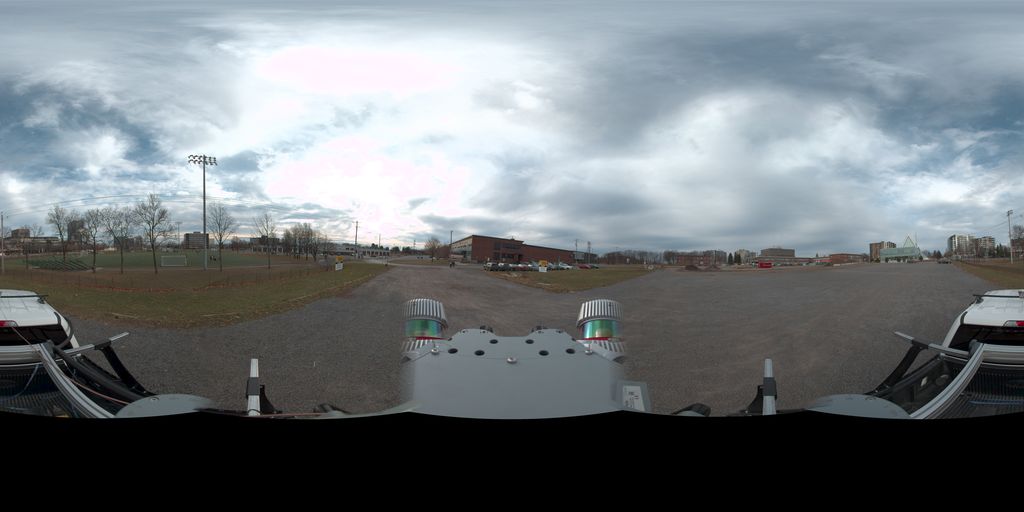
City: quebec_city